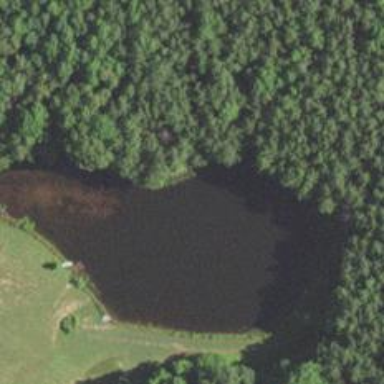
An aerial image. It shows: Serene lake.